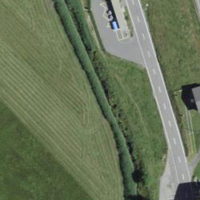
EUNIS habitat code: 24
Species observed at this site:
Motacilla alba